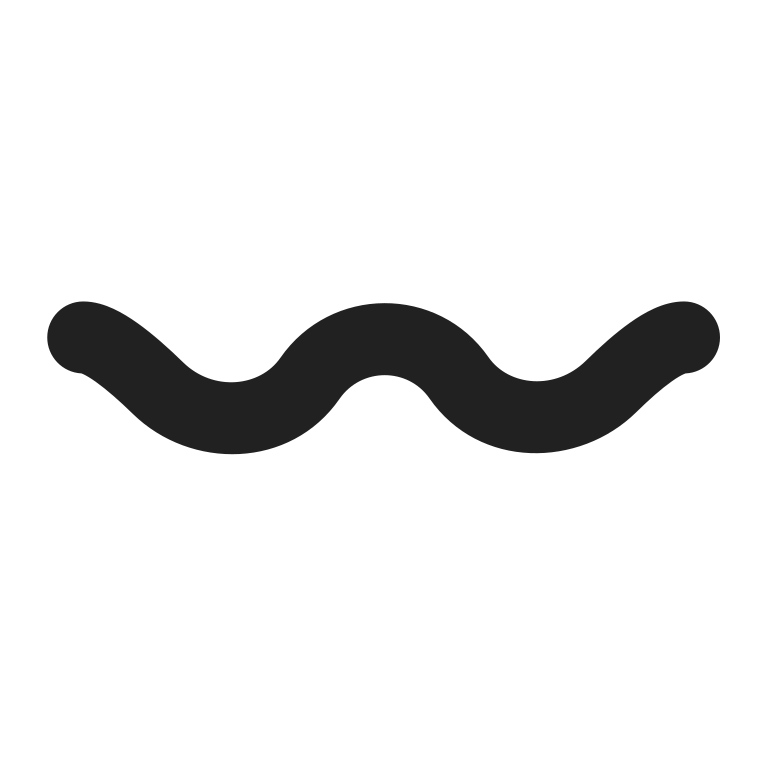
wavy dash high contrast